Question:
Hi all i am developing an application in swt in which i have the condition, which is displayed in above image..
I want to display the list of available folders in the left box from where a user can select it in to the right box and similarly can remove it from the right box..
But is there is any way by which i can display the entire folder structure of my computers in the box..
If yes, then how can i achieve this.?
Thanks
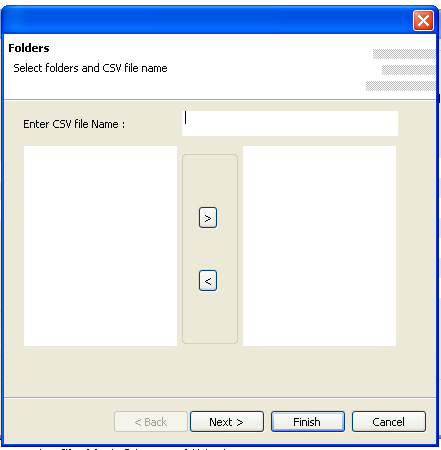
Answer: You can use FileDialog but in your case it wont apply. So you need to use listdir() method of File class and list the files dynamically.